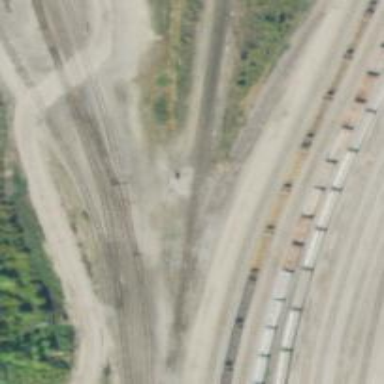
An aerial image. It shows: Abandoned railway yard is depicted.